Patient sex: M
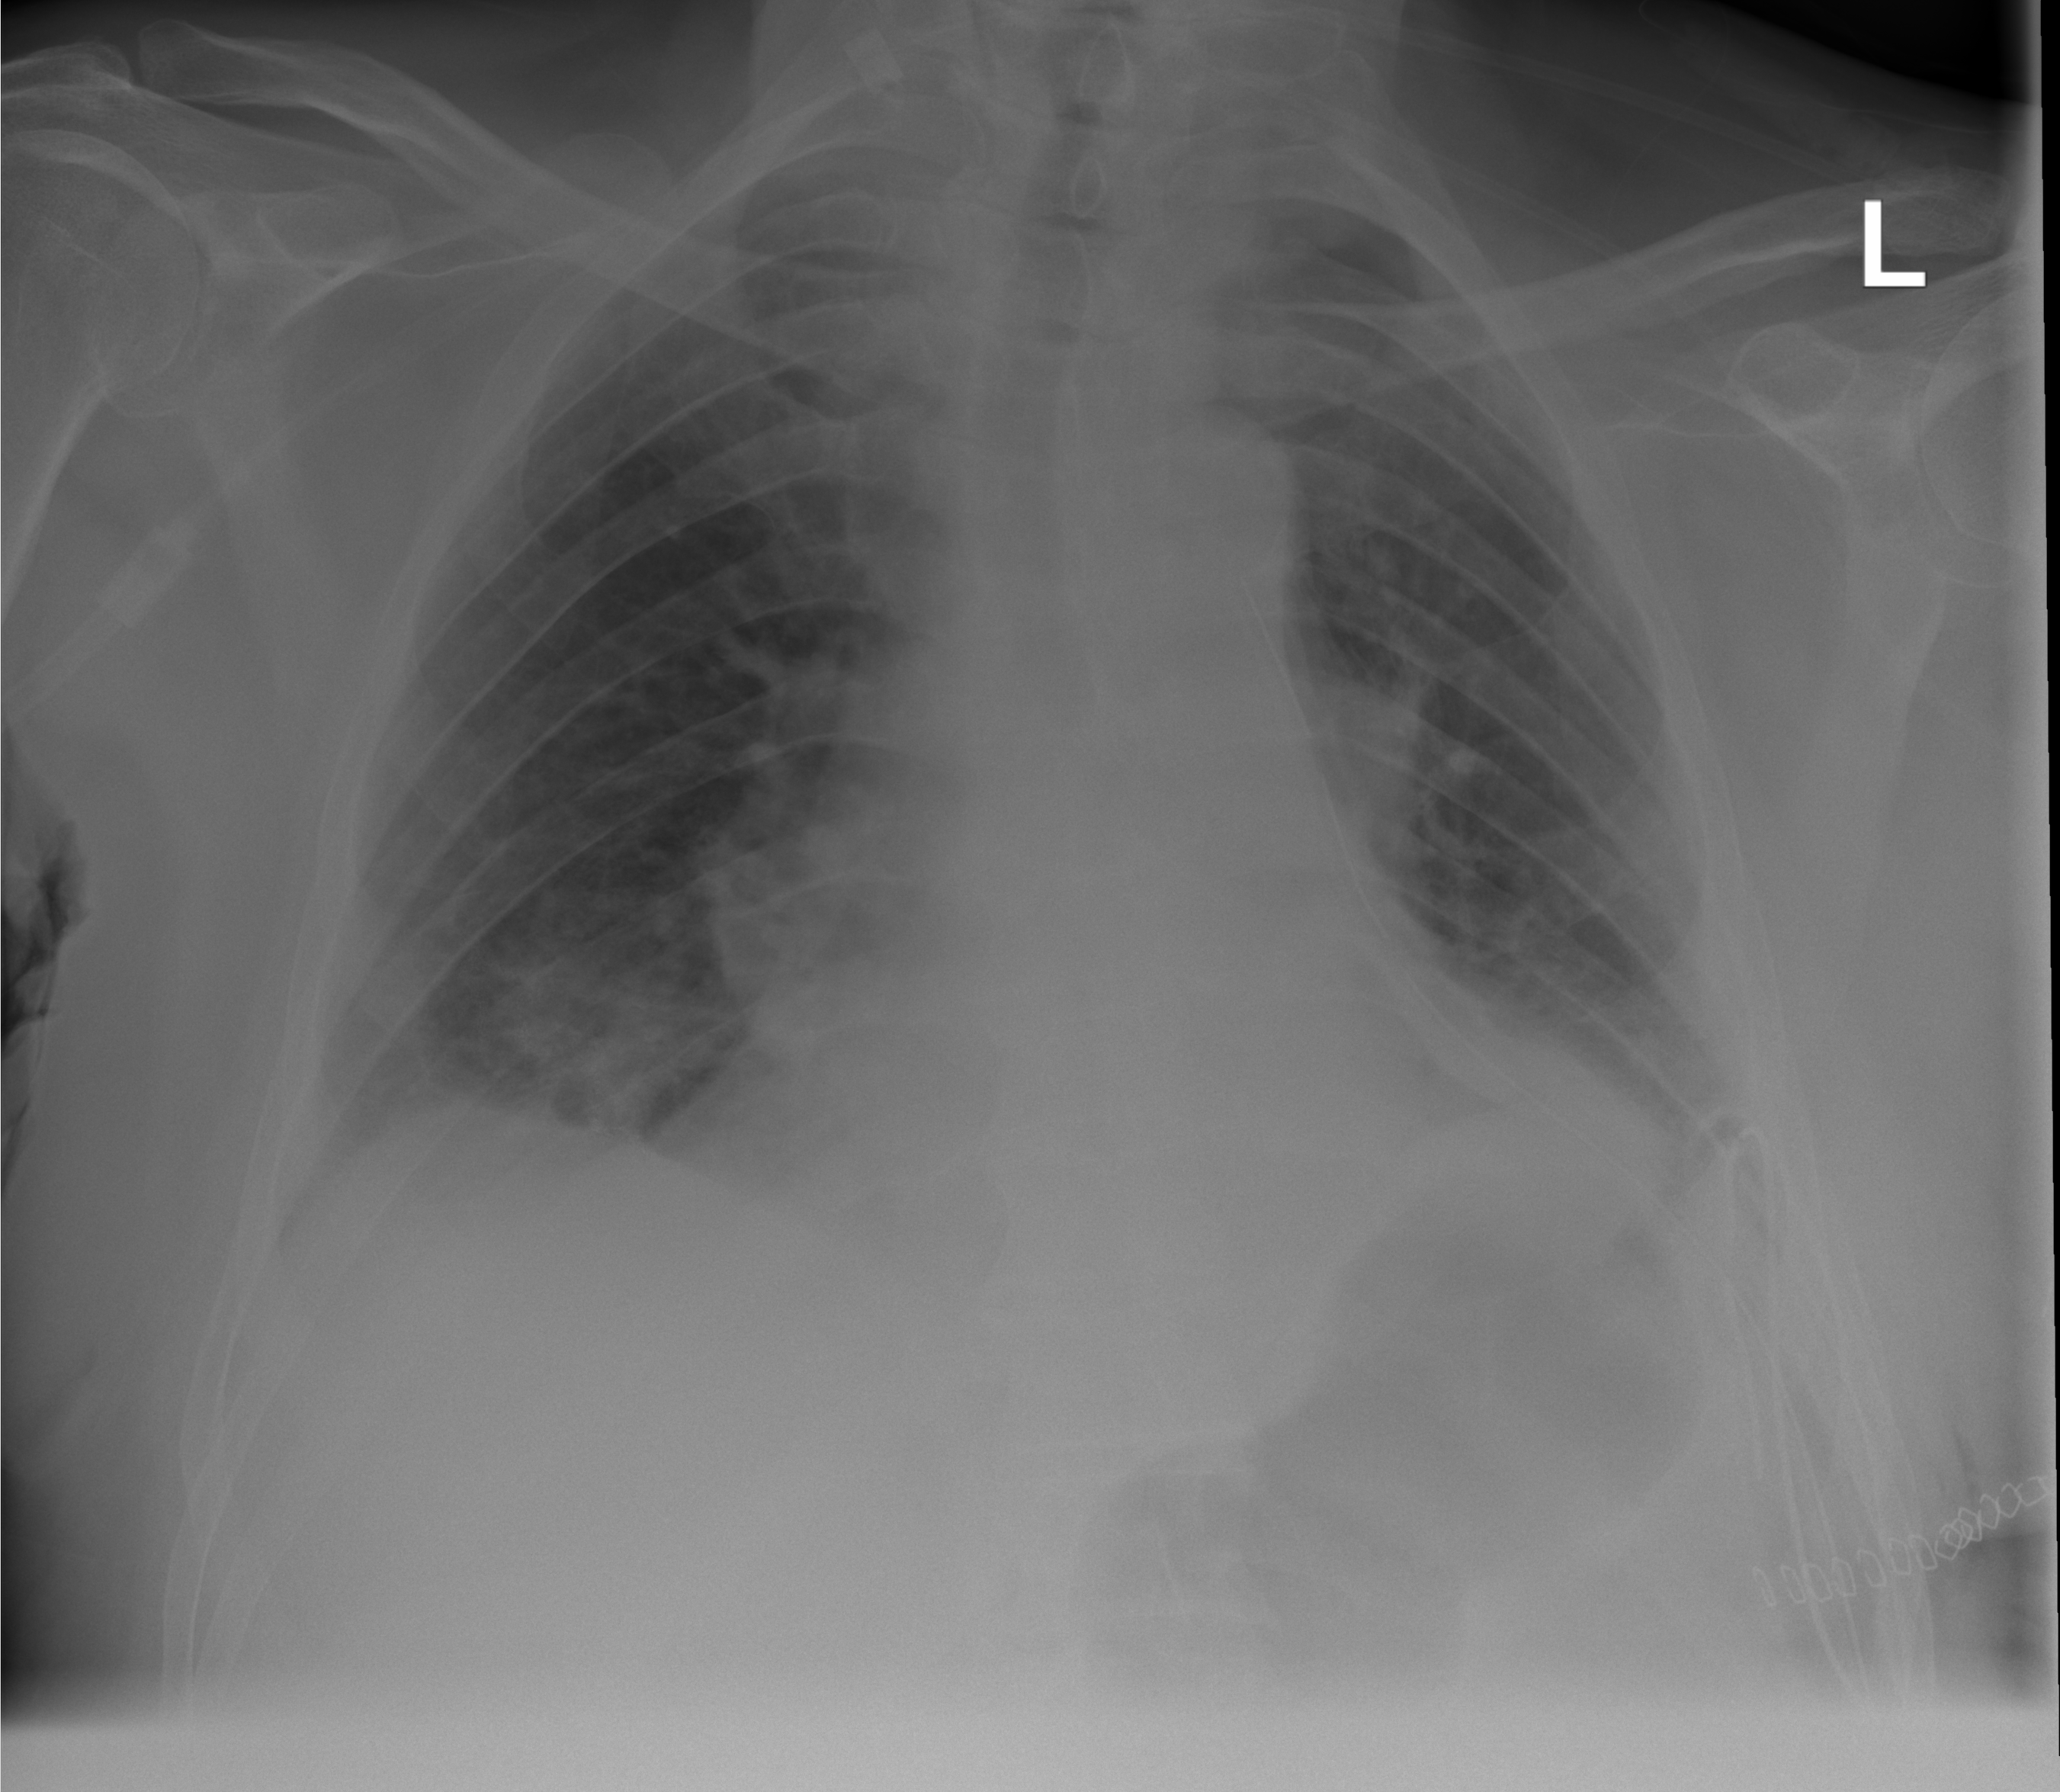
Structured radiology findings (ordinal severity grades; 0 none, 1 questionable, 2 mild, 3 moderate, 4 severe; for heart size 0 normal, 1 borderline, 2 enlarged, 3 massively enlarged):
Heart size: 0
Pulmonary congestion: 0
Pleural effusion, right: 0
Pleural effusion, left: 0
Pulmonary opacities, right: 0
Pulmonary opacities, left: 0
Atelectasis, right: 0
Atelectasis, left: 0